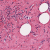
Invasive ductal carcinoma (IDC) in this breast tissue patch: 0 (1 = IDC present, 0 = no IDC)